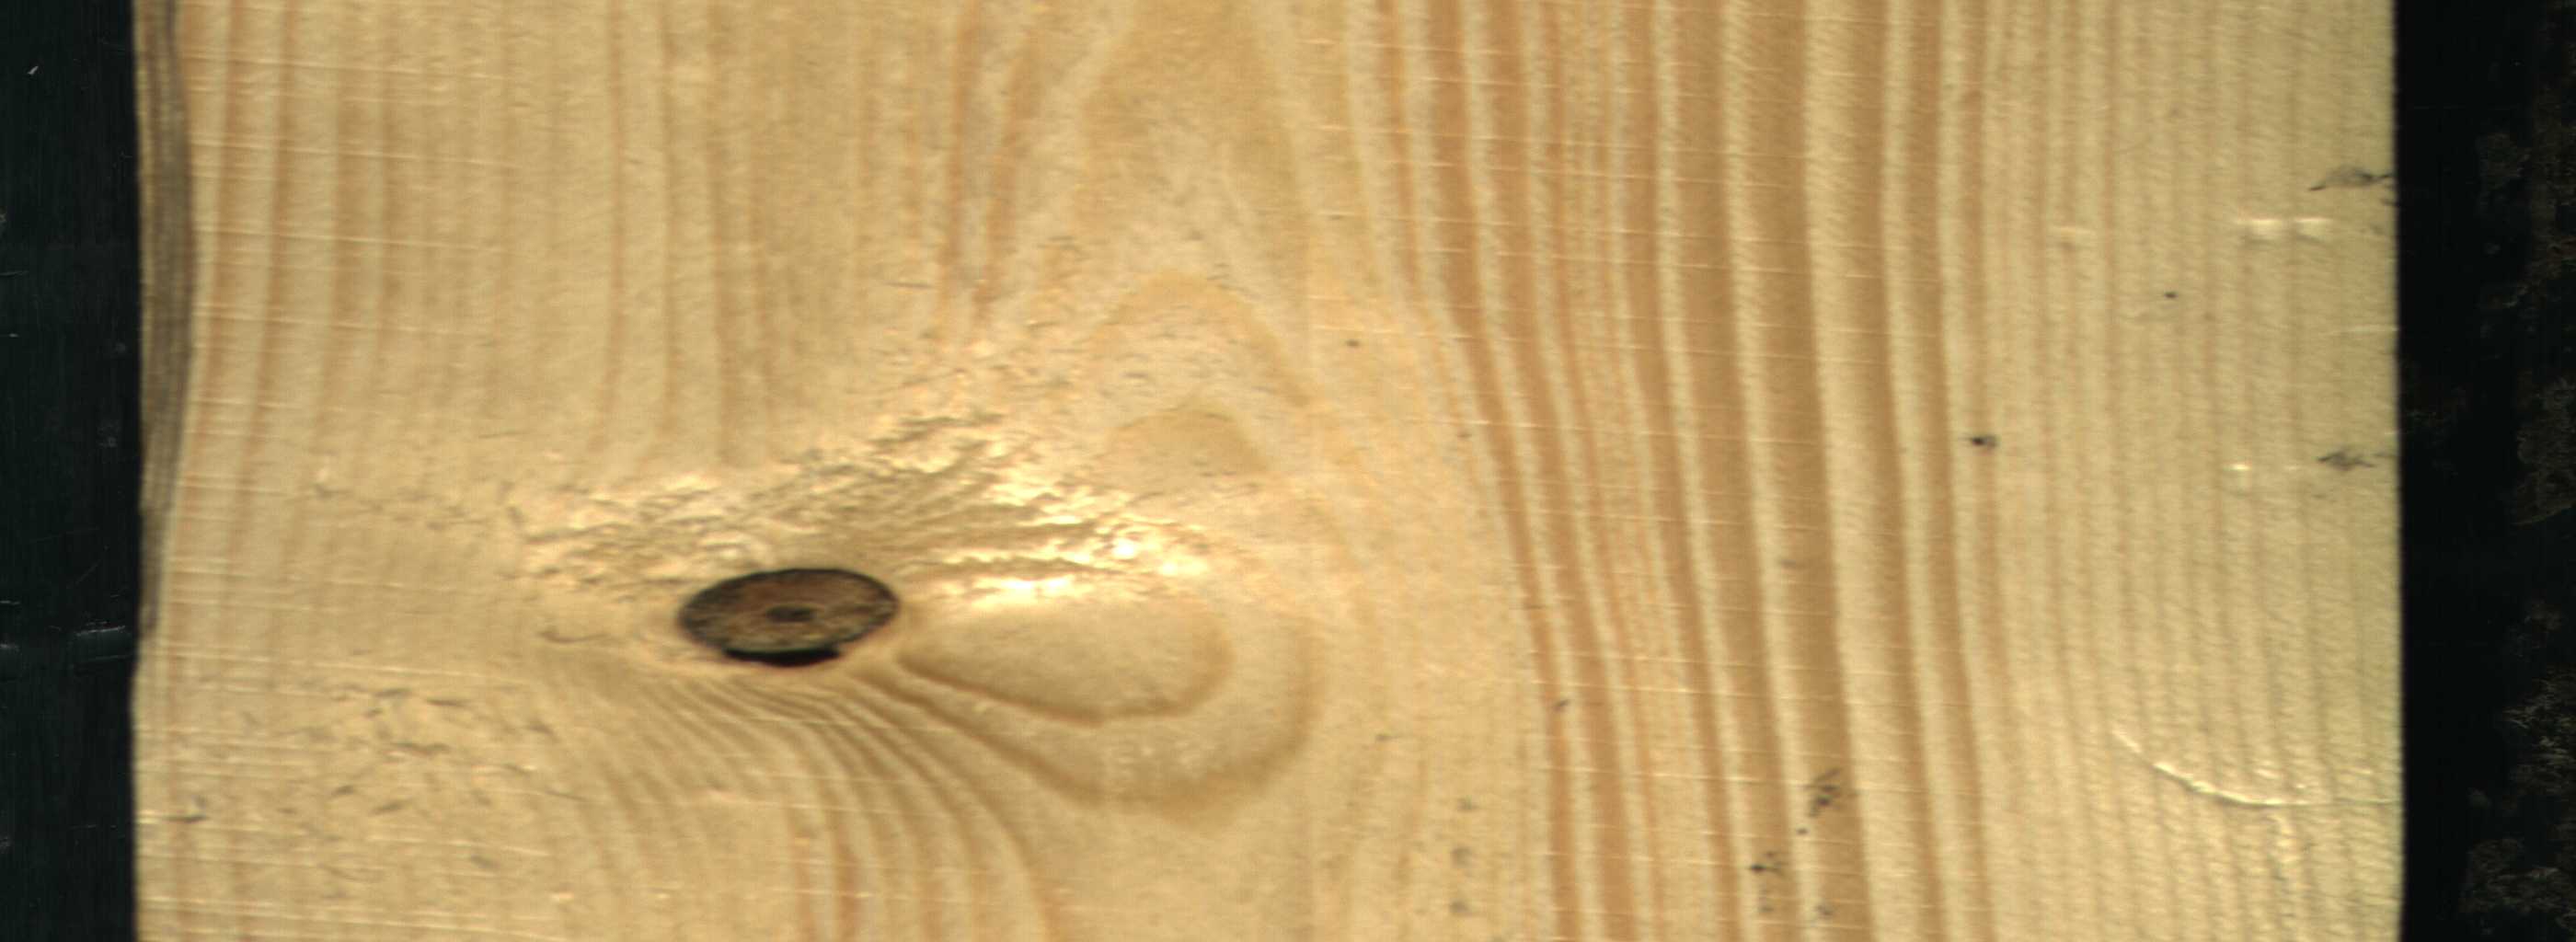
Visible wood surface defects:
Dead_Knot